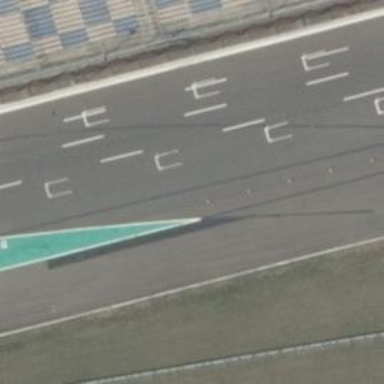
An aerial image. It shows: Asphalt pitlane on motor raceway for motorsport.